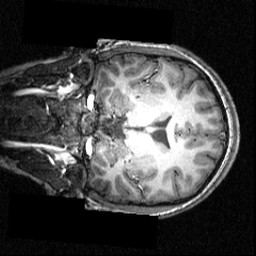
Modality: T1w
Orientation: coronal
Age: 12
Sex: female
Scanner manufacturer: siemens
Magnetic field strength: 3.951 T
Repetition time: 1.5 s
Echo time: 0.00335 s